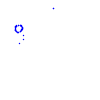
Particle: kaon